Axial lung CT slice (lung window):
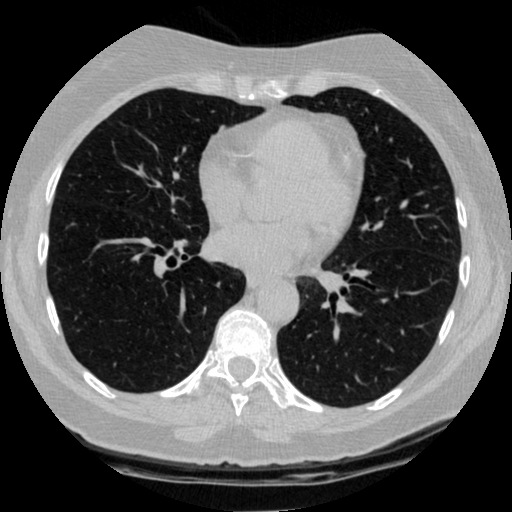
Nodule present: no